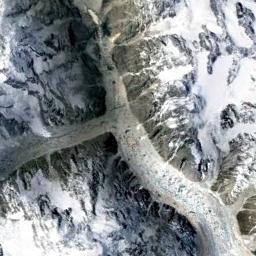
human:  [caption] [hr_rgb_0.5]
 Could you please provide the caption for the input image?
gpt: Only the peaks of the snow-capped mountains are covered with snow .

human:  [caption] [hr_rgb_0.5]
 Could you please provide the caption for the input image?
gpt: The snow berg is consist of bare land and white snow .

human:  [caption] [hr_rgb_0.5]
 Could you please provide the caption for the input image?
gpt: The snowberg is partly covered with snow and ice and some U-shaped valleys are in the snowberg .

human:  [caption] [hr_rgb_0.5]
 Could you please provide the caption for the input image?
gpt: The ground on the snowberg is uneven .

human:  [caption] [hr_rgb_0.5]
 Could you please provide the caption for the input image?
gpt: There are much snow and a frozen river on the snowberg .